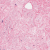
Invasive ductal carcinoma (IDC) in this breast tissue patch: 0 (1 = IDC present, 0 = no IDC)